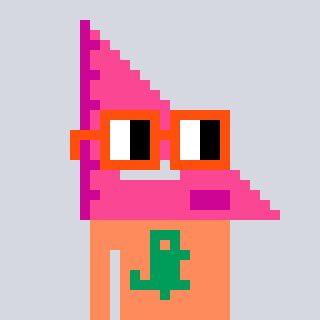
a pixel art character with square orange glasses, a squadron ruler-shaped head and a peachy-colored body on a cool background